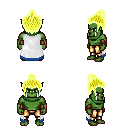
a pixel art fantasy rpg character, male body template, orc, green skin, white trimmed cape, gold greaves, gold short topknot hairstyle, cloth bracers, four views (front, back, left, right), 2x2 character sprite sheet, small pixel art, hard edges, no anti-aliasing